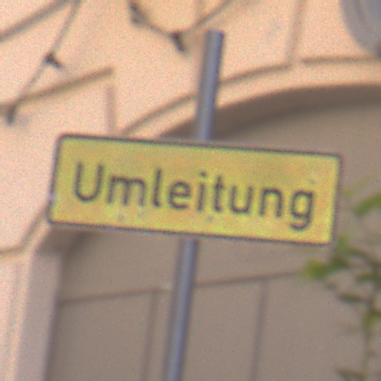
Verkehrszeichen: Umleitungsankuendigung
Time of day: MorningAfternoon
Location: Outdoor (Urban)
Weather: Clear
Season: NotSpecified
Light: Natural